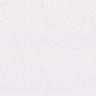
Metastatic tissue present: no